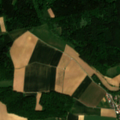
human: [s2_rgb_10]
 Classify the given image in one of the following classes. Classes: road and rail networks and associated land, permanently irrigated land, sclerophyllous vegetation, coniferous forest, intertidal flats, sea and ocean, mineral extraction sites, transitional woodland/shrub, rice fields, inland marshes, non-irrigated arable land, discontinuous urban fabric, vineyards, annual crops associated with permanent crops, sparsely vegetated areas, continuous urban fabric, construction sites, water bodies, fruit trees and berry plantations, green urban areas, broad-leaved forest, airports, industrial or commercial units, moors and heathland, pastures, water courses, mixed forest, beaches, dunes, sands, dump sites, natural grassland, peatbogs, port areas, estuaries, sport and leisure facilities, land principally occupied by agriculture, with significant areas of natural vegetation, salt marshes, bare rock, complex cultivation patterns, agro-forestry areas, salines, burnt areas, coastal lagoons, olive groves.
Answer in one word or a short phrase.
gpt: non-irrigated arable land, complex cultivation patterns, mixed forest